Question: Here is my Story Board and the homeSegue Identifier :

Here is the code block from where i am getting back to the previous viewController :
'''
-(void) prepareForSegue:(UIStoryboardSegue *)segue sender:(id)sender
{
if([segue.identifier isEqualToString:@"homeSegue"]){
ProductScannerViewController *product_scannerViewController = segue.destinationViewController;
product_scannerViewController.delegate=self;
}
if([segue.identifier isEqualToString:@"scanSegue"]){
[self.navigationController popToRootViewControllerAnimated:YES];
}
}
'''
It's returning me to the ScanProductViewController. But When i am trying to click the search button again from the ScanProductViewController I am getting the following exception :
'''
2014-05-03 16:05:51.349 Spisrett[5239:60b] *** Terminating app due to uncaught exception 'NSInvalidArgumentException', reason: '+entityForName: nil is not a legal NSManagedObjectContext parameter searching for entity name 'Product''
*** First throw call stack:
(
0 CoreFoundation 0x021d71e4 __exceptionPreprocess + 180
1 libobjc.A.dylib
'''
Please suggest me how can i return to ScanViewController without changing it's previous behaviour.
Thanks
Here is the method in which it's crashing .. Please suggest :
'''
-(void) configureFetchedResultsController:(NSString *) tableType;
{
//NSLog(@"This is the table tyoe");
//NSLog(tableType);
tableType=@"Product";
NSFetchRequest *fetchRequest = [[NSFetchRequest alloc] init];
NSEntityDescription *entity = [NSEntityDescription
entityForName:tableType inManagedObjectContext:self.context];
[fetchRequest setEntity:entity];
//Sorted by -Ishtiak
NSString *sortColumn=@"productTitle";
//actual sort..... decidedShortingColumn
NSSortDescriptor *sort = [[NSSortDescriptor alloc]
initWithKey:sortColumn ascending:YES];
[fetchRequest setSortDescriptors:[NSArray arrayWithObject:sort]];
[fetchRequest setFetchBatchSize:20];
NSFetchedResultsController *theFetchedResultsController =
[[NSFetchedResultsController alloc] initWithFetchRequest:fetchRequest
managedObjectContext:self.context
sectionNameKeyPath:nil
cacheName:nil];
fetchedResultsController = theFetchedResultsController;
fetchedResultsController.delegate = self;
'''
}
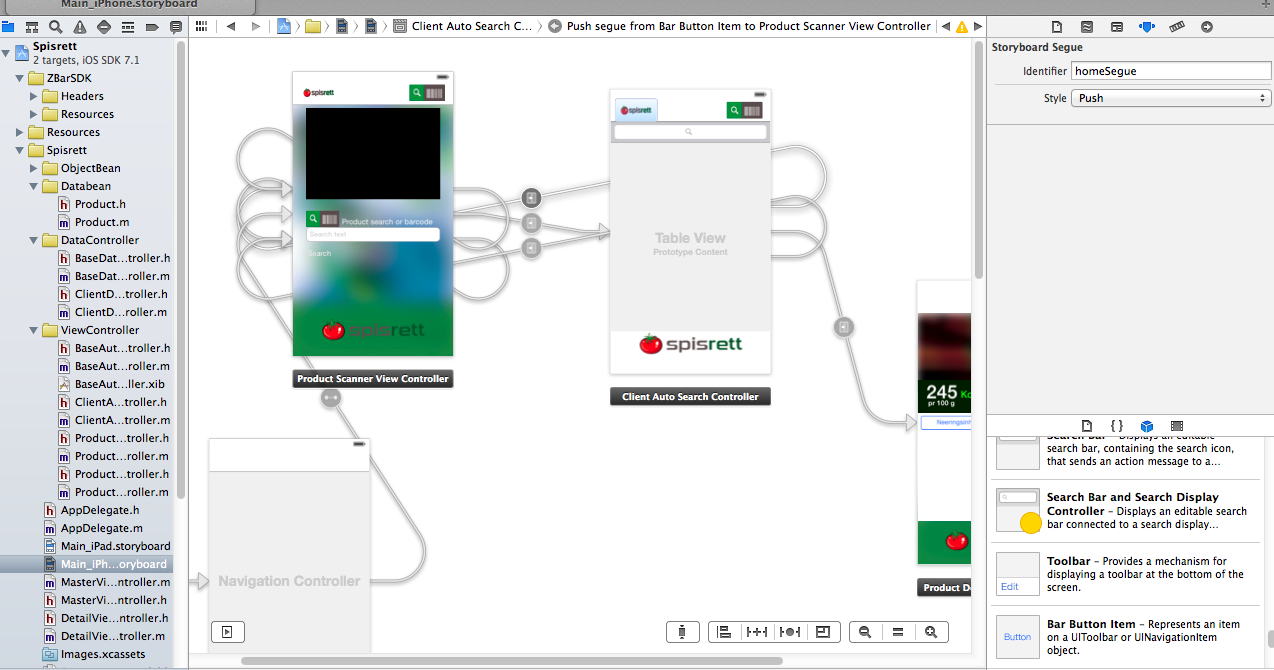
Answer: I think there is not a problem with segue.Problem is with coredata that you are searchin for entity name as product i think in this line
'''
NSEntityDescription *entityDescription = [NSEntityDescription entityForName:@"product" inManagedObjectContext:appDelegateSharedObject.managedObjectContext];
'''
but in your coredata file there is nor exist any Entity name as "product" so that,s problem.